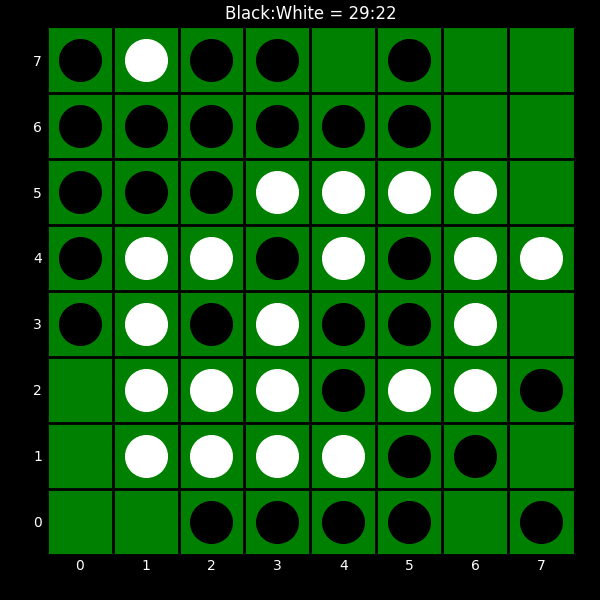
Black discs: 29
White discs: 22